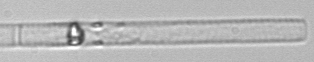
Label: Dactyliosolen_blavyanus